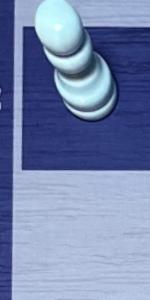
Label: Empty